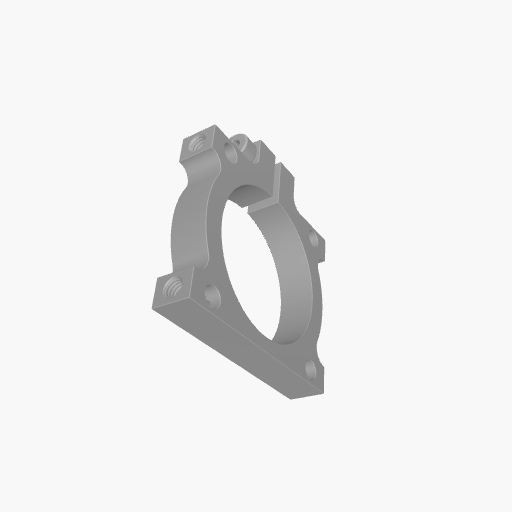
Part: Side2Post2ClampingMount32ID